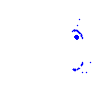
Particle: electron